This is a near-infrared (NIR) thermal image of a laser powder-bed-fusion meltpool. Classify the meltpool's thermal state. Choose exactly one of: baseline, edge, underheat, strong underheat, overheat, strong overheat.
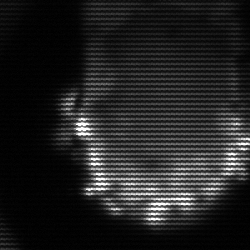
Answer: baseline